Question: I want to add the standard facebook share button (button_count) as this one:
I'm trying to do this a couple of days, so I will need your help. I'm using the code from code placed at this link: <URL>. So as I understood, I place this code
'''
<div id="fb-root"></div>
<script>(function(d, s, id) {
var js, fjs = d.getElementsByTagName(s)[0];
if (d.getElementById(id)) return;
js = d.createElement(s); js.id = id;
js.src = "//connect.facebook.net/mk_MK/sdk.js#xfbml=1&version=v2.0";
fjs.parentNode.insertBefore(js, fjs);
}(document, 'script', 'facebook-jssdk'));</script>
'''
right after the '<body>' tag, and this code
'''
<div class="fb-share-button" data-href="<<here_is_my_URL>>" data-type="button_count"></div>
'''
at the place where I want the button to appear. But when I try to load the page, the button is not showing on my page and I got the error:
'''
Refused to display 'https://www.facebook.com/undefined/plugins/share_button.php?app_id=&channel...s.facebook.com%2Fdocs%2Fplugins%2F&locale=mk_MK&sdk=joey&type=button_count' in a frame because it set 'X-Frame-Options' to 'DENY'.
'''
How can I implement this functionality on my webpage? It's very important to have the same design as the button in the image above, and to have counter.
Any help will be appreciated.
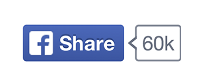
Answer: I managed to get it to work. Simply use the XFBML version of the button and not the HTML5.